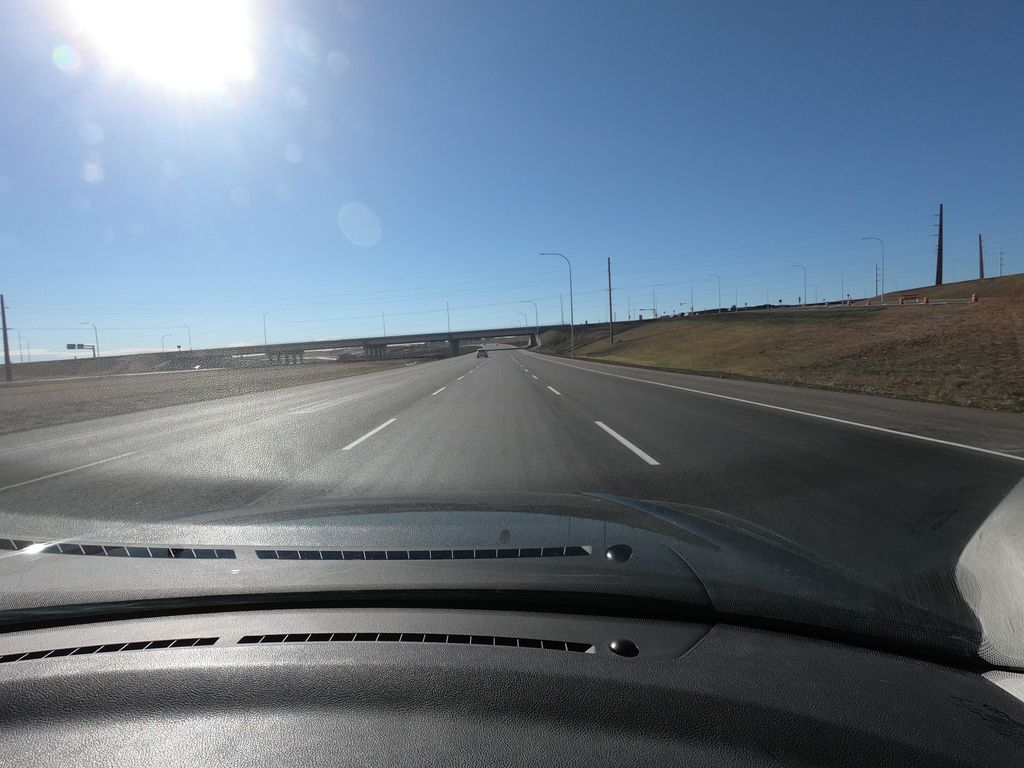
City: calgary